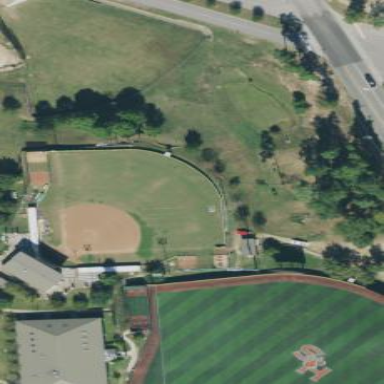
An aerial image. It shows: Softball pitch for baseball.